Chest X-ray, PA view. Patient: 69 years old, sex F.
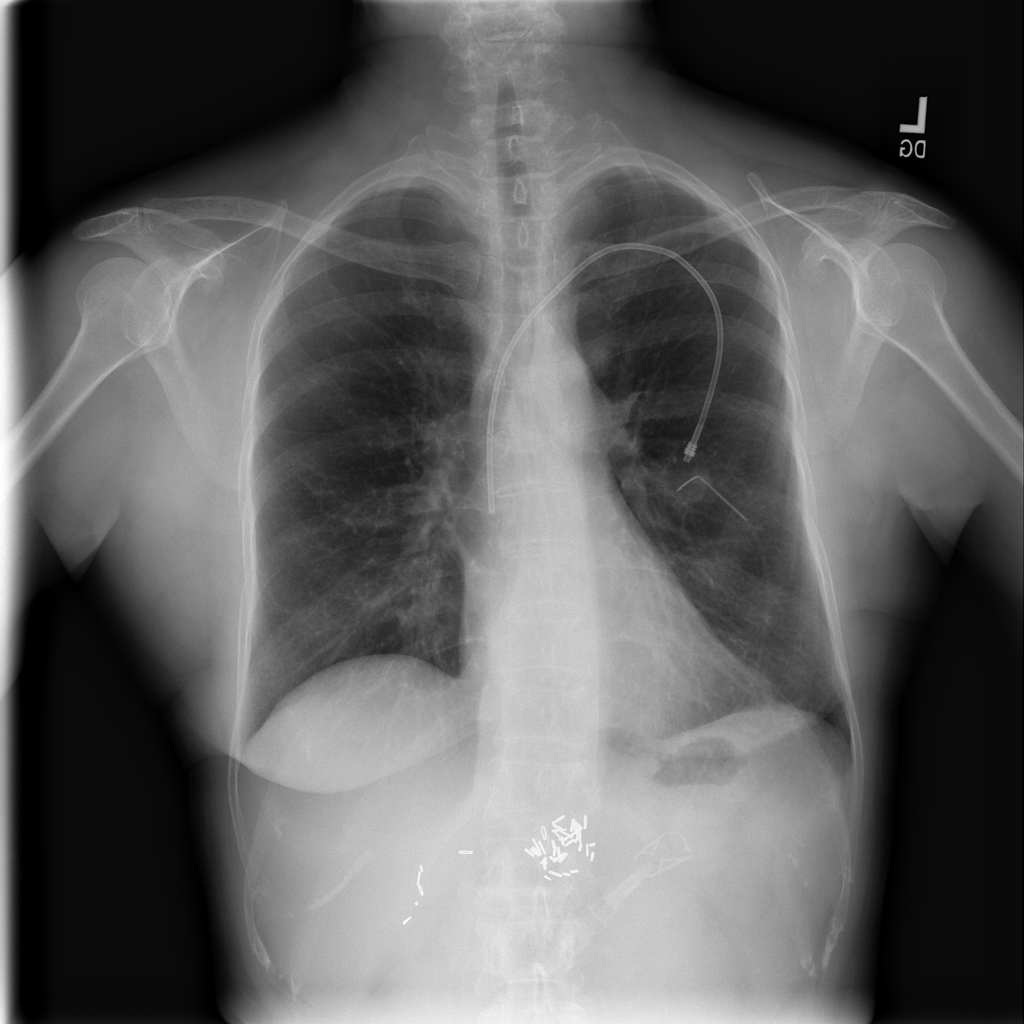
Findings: No Finding